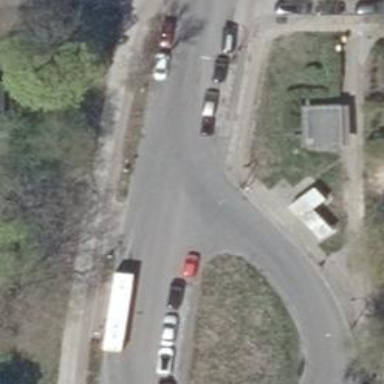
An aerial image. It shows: Public transport stop position.